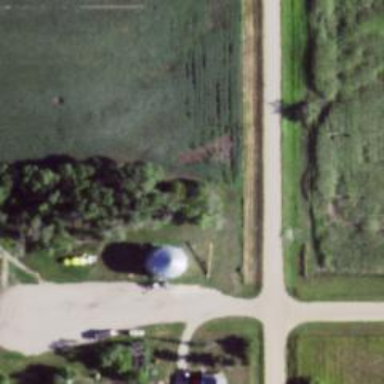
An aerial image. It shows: Silo.